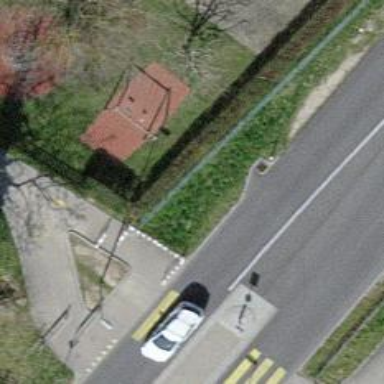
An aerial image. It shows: Kissing gate.